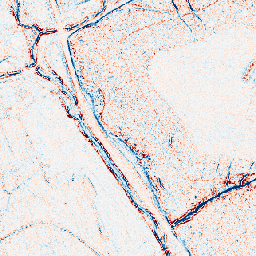
Category: edge_preserving
Decomposition family: bilateral
Decomposition parameters: d: 5
sigma_color: 75
sigma_space: 150
Upsampling method: area
Upsampling parameters: scale: 8
Upsampling scale: 8